Aerial crown-view tile of a tropical tree (Barro Colorado Island, Panama), acquired 20250512:
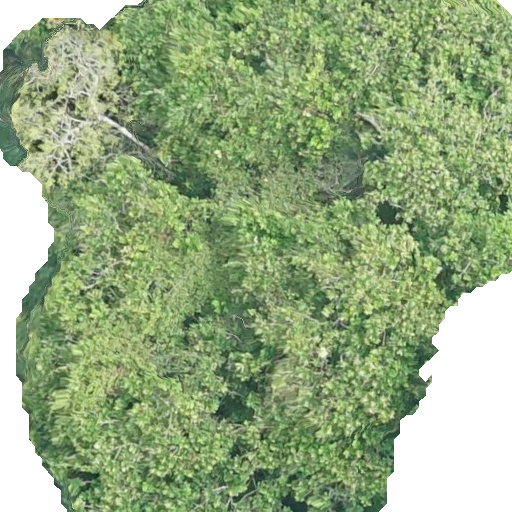
Species: Anacardium excelsum
GBIF accepted scientific name: Anacardium excelsum
Crown area: 377.874 m²